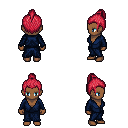
a pixel art fantasy rpg character, female body template, human, dark skin, blue robe, magenta pants, ruby red short topknot hairstyle, four views (front, back, left, right), 2x2 character sprite sheet, small pixel art, hard edges, no anti-aliasing